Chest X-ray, PA view. Patient: 30 years old, sex M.
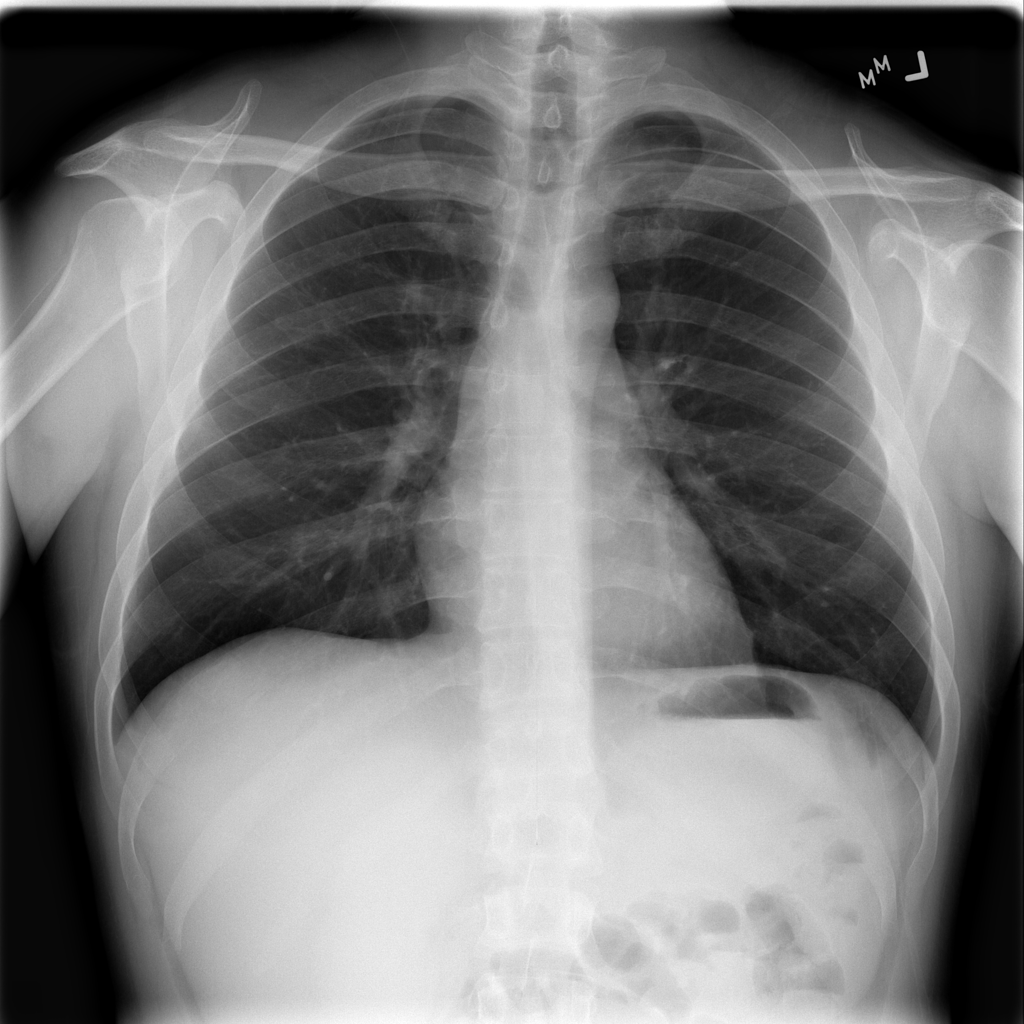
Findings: Infiltration